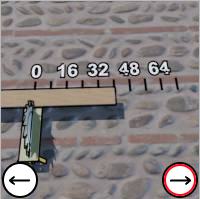
Task: length
Answer: 40
First scale value: 16.0